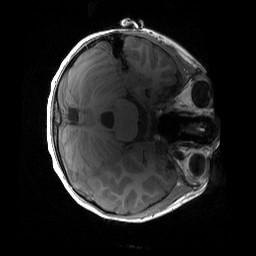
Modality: T1w
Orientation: axial
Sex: male
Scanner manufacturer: siemens
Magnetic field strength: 3 T
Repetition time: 1.9 s
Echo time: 0.00243 s